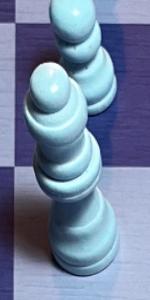
Label: Queen_White